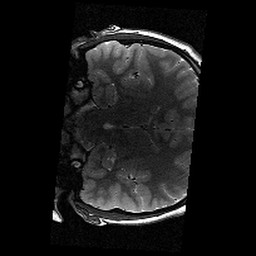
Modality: T2w
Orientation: coronal
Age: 13
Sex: male
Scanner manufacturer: siemens
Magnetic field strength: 3 T
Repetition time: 9.23 s
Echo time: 0.067 s